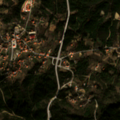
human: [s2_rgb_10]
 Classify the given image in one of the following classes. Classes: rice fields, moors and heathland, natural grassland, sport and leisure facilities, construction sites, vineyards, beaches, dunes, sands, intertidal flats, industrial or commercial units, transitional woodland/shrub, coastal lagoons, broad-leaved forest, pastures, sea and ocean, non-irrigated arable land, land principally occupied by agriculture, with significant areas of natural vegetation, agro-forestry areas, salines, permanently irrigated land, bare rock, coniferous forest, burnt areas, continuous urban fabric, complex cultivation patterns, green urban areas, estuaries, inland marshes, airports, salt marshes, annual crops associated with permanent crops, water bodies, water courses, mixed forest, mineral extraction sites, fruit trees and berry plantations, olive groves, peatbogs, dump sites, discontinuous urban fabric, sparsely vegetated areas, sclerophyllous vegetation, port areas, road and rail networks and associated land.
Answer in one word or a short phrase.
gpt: discontinuous urban fabric, annual crops associated with permanent crops, land principally occupied by agriculture, with significant areas of natural vegetation, moors and heathland, transitional woodland/shrub